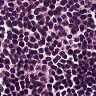
Metastatic tissue present: no